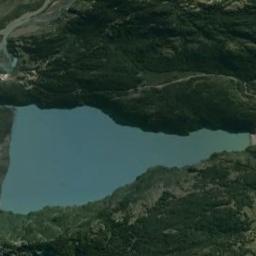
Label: lake